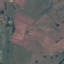
Land use / land cover: Pasture